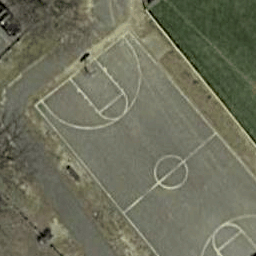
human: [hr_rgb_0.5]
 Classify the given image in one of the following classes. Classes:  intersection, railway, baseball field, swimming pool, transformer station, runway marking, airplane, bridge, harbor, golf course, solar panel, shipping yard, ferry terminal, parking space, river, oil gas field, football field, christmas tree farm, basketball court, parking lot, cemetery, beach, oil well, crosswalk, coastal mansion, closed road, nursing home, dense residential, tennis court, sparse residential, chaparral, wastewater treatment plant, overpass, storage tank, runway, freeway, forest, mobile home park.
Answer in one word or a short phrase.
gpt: basketball court